Field crop: tomato
Growth stage: 2
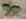
Species: solanum